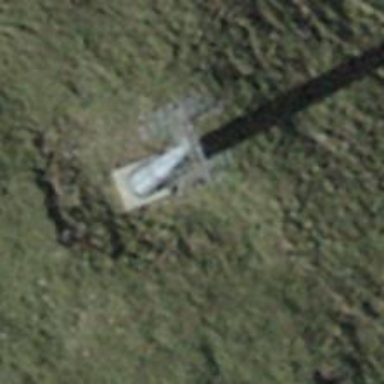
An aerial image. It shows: Pylon for aerialway.